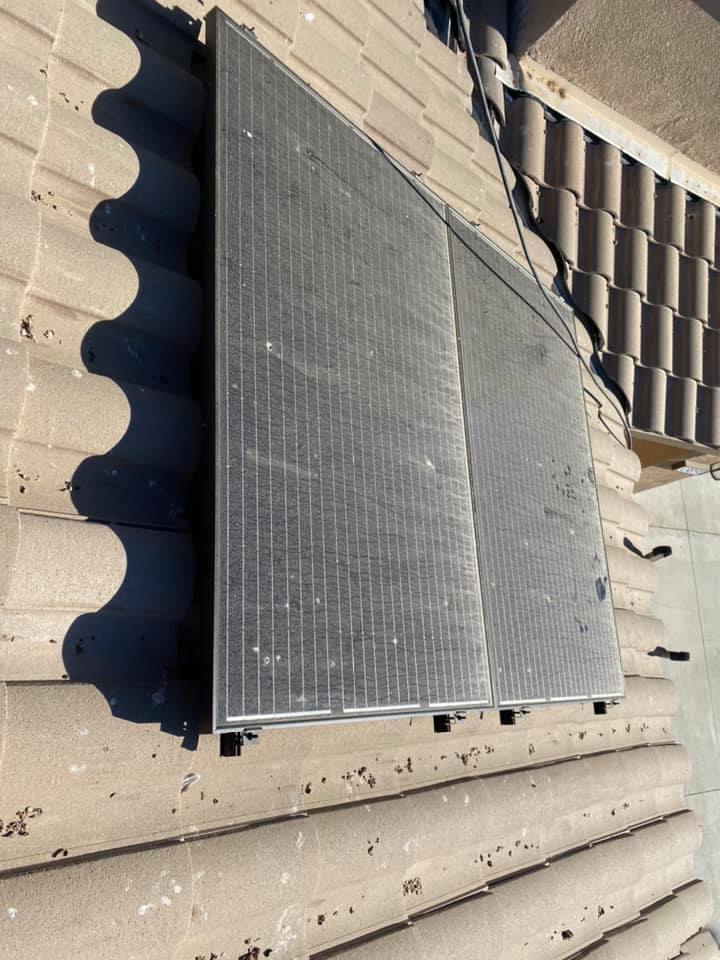
Label: Dusty